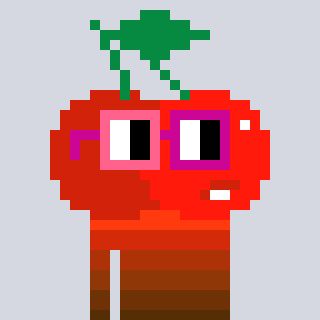
a pixel art character with square pink and red glasses, a cherry-shaped head and a orange-colored body on a cool background